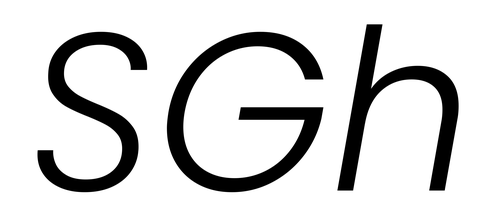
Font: Poppins-LightItalic